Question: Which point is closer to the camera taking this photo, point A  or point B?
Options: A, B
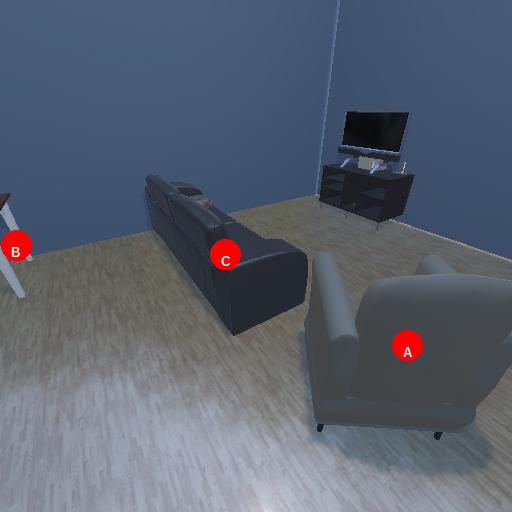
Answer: A